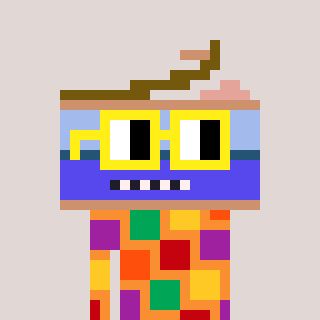
a pixel art character with square yellow glasses, a canned ham-shaped head and a orange-colored body on a warm background